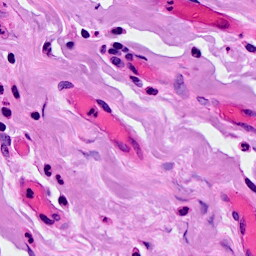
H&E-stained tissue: Breast